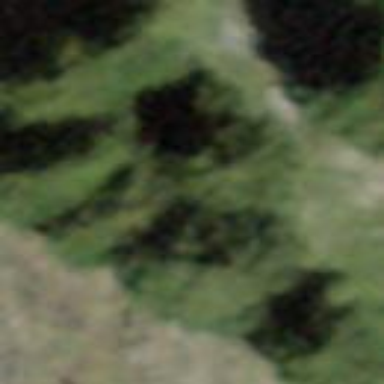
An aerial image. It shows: Forest area.